Question: I cannot solve this issue. This is the error that appears in the terminal:

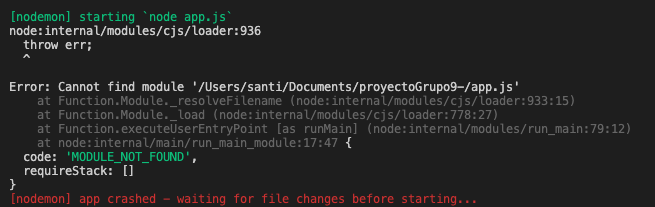
Answer: I think this is because of the entry point of your app, It seems like you don't have a file app.js so it cant find it